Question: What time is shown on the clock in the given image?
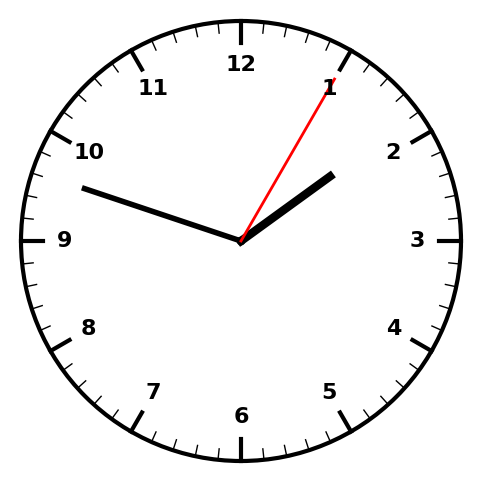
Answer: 01:48:05